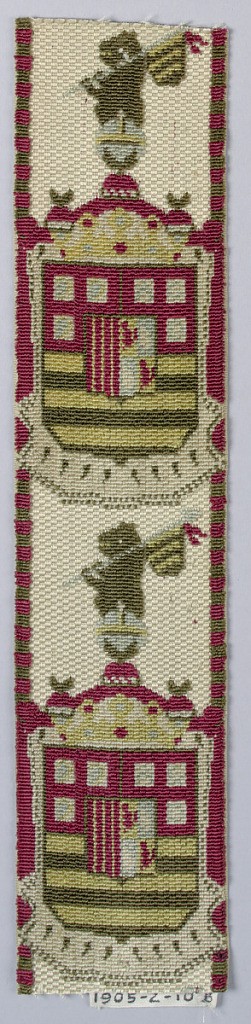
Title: Trimming
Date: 18th century
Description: Fringe?